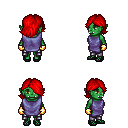
a pixel art fantasy rpg character, female body template, orc, green skin, chain tabard jacket, metal pants, red swoop hairstyle, gold gloves, ghillies, four views (front, back, left, right), 2x2 character sprite sheet, small pixel art, hard edges, no anti-aliasing